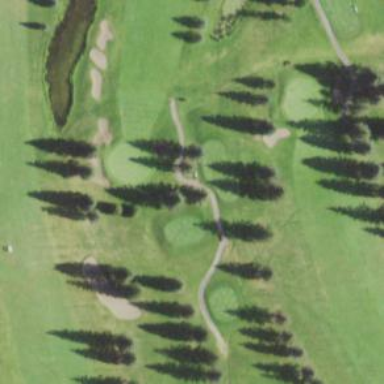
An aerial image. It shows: Well-maintained grade1 path in golf course.